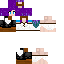
A female human skin with medium skin, wearing brown long hair dressed in a purple tshirt and brown pants, featuring a closed mouth.